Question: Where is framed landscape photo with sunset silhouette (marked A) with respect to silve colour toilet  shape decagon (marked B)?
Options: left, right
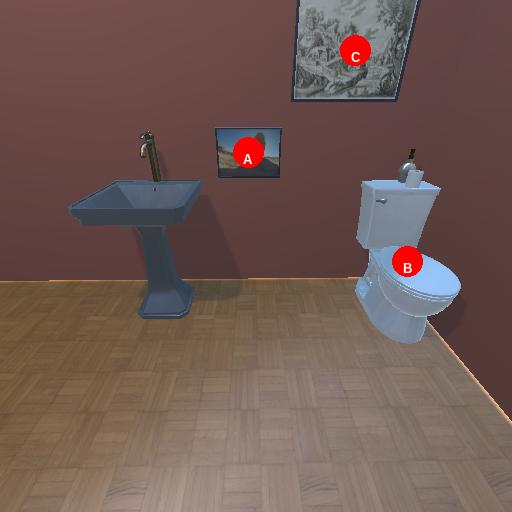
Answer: left